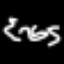
Label: squiggle